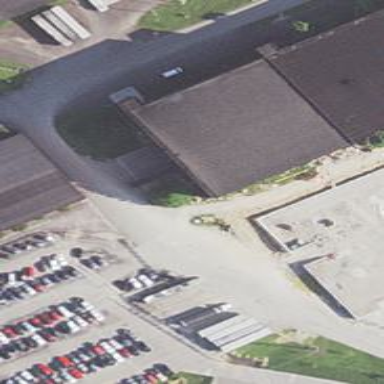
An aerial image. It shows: Part of building.